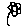
Label: flower